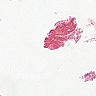
Metastatic tissue present: no